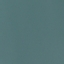
Label: SeaLake